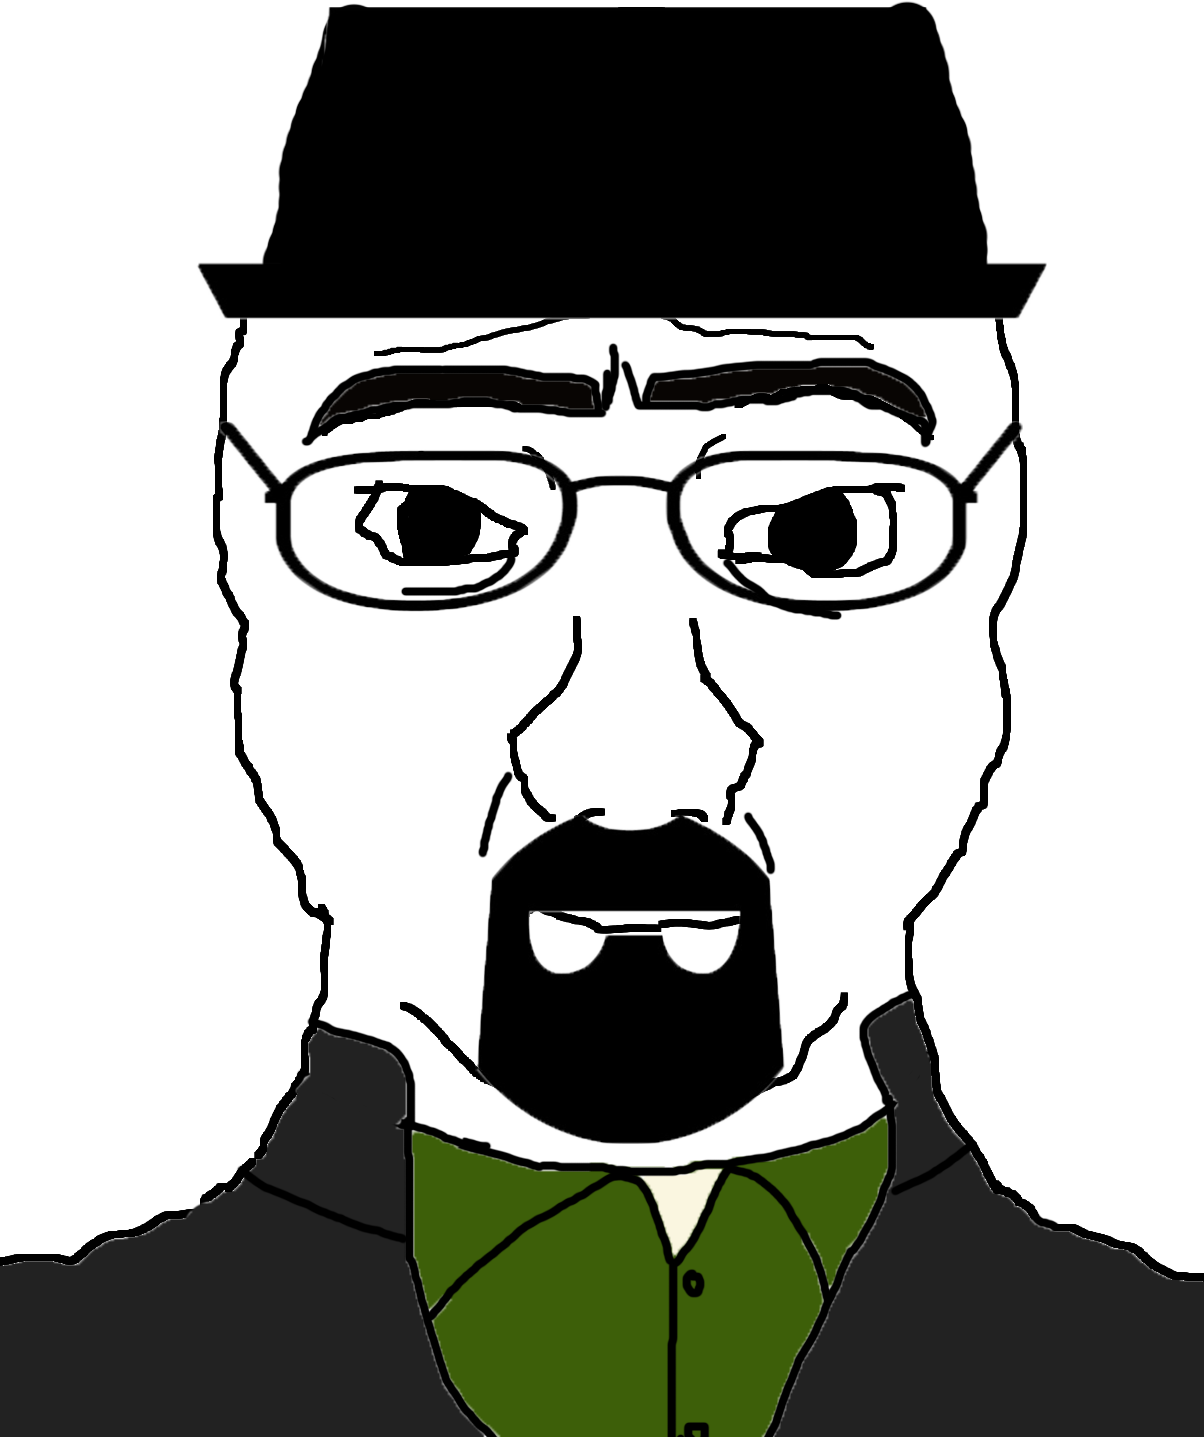
Label: 5_Front_Wojak